Question: I wish I had never updated my pod, the entire project was full of errors, one specific error is in the photo below, I can't fix it and I was ready to submit my app to the App Store now it seems like its all ruined. On top of this, it made me erase a bunch of optionals.

'''
func uploadData(user: User) {
let changeRequest = user.createProfileChangeRequest()
changeRequest.displayName = self.nameUser.text!
changeRequest.commitChanges(completion: nil)
let imageRef = self.userStorage.child("\(user.uid).jpg")
let data = UIImageJPEGRepresentation(self.imageView.image!, 0.5)
let uploadTask = imageRef.put(data!, metadata: nil, completion: { (metadata, err) in
if err != nil {
print(err!.localizedDescription)
}
imageRef.downloadURL(completion: { (url, er) in
if er != nil {
print(er!.localizedDescription)
}
if let url = url {
let userInfo: [String : Any] = ["age" : self.ageUser.text!,
"location" : self.location.text!,
"name" : self.nameUser.text!,
"image" : url.absoluteString,
"bio" : self.bioViewTwo.text!,
"contact" : self.contactUser.text!
]
self.ref.child("SJ").child(user.uid).setValue(userInfo)
}
})
})
uploadTask.resume()
}
'''
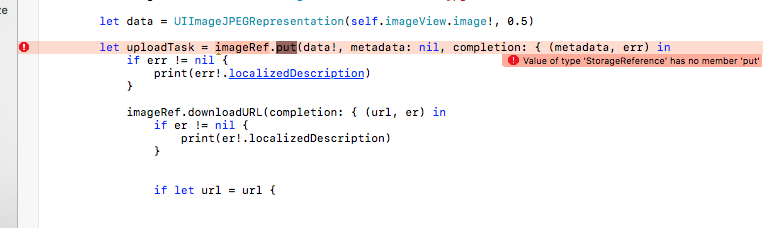
Answer: Looks like you just upgraded to Firebase version 4 ;) This new version contains many breaking changes (and <URL> for
based projects.
You should <URL> to fix your issues. For instance, the error you highlighted, on the 'StorageReference' class, can easily be fixed by renaming the offending 'put' method to 'putData', and so on.
By the way, no naming changes have been made to the SDK.